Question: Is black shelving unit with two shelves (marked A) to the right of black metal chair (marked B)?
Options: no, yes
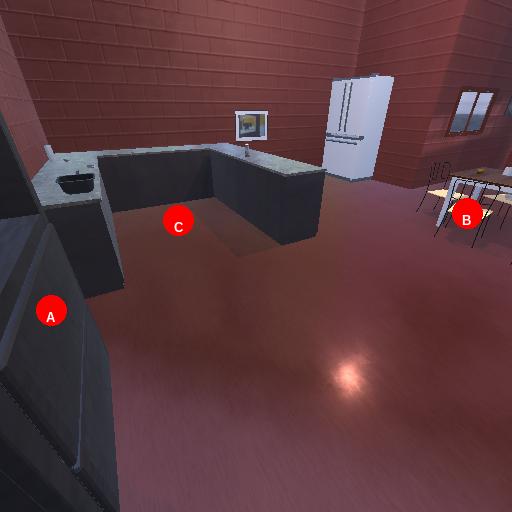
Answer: no